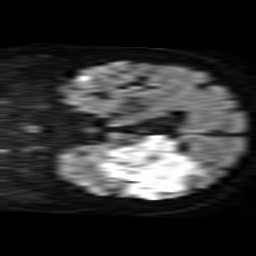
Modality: TRACE
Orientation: coronal
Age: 59
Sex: male
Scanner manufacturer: philips
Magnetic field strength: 1.5 T
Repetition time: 3.646 s
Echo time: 0.09255 s